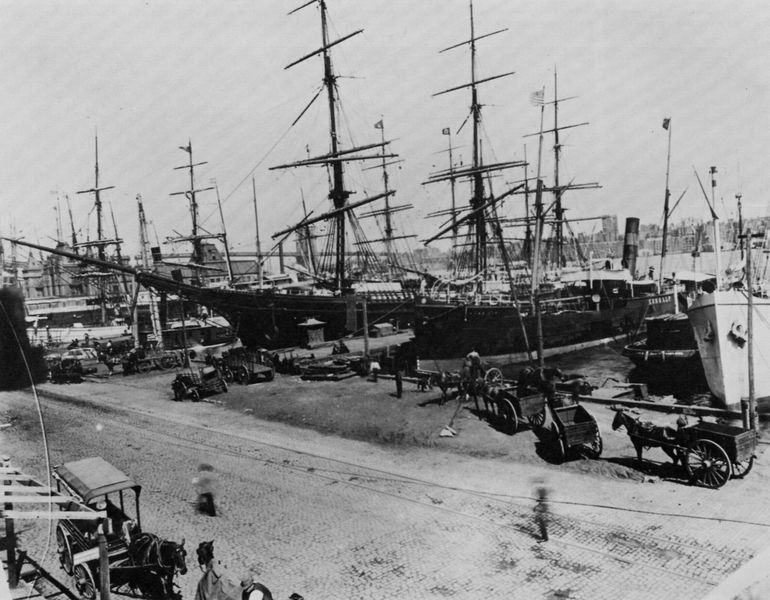
Titel: South Street
Künstler: Amerikanischer Photograph
Schlagwörter: wasser, ufer, grau, schwarz, strasse, weiss, weg, pferd, pferde, schiffe, segel, segelschiffe, mast, segelschiff, transport, kutsche, kutschen, bug, hafen, industrie, wagen, anleger, masten, promenade, foto, fotografie, stangen, schwarz weiss, wägen, photo, horizontal, fahnenstangen, mäste, ddd, blick nach unten, kriegsschiffe, schegelschiffe